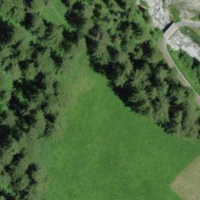
EUNIS habitat code: 26
Species observed at this site:
Petasites albus